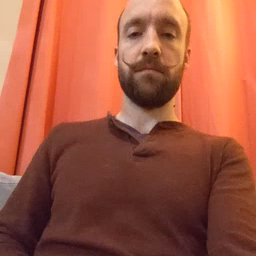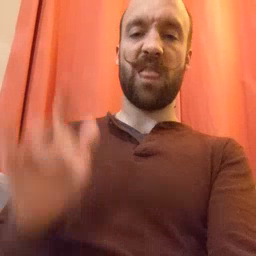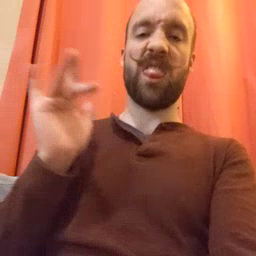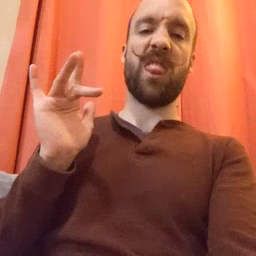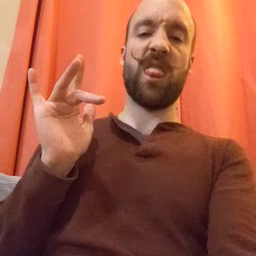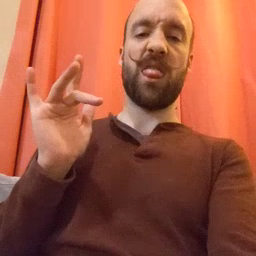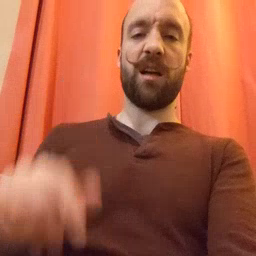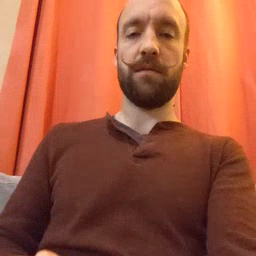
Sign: yucky